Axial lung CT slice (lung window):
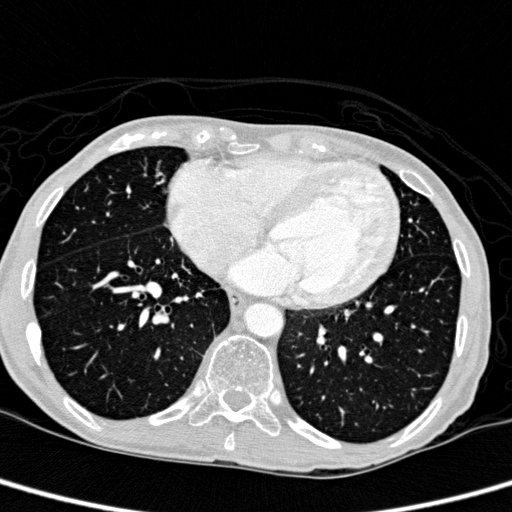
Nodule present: no